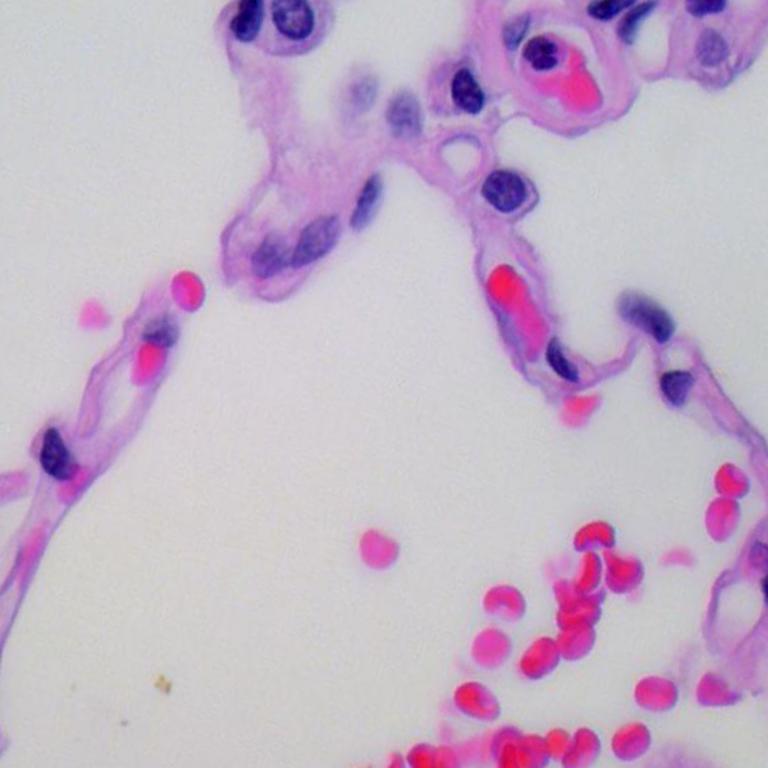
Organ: lung
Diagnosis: benign